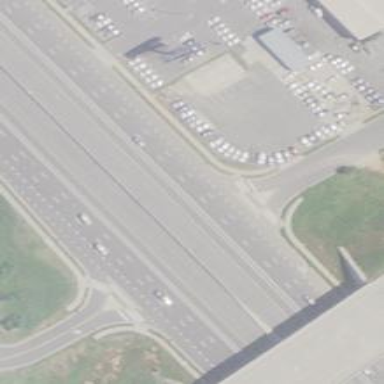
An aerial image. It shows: Expressway with asphalt surface classified as trunk highway.